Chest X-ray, PA view. Patient: 64 years old, sex M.
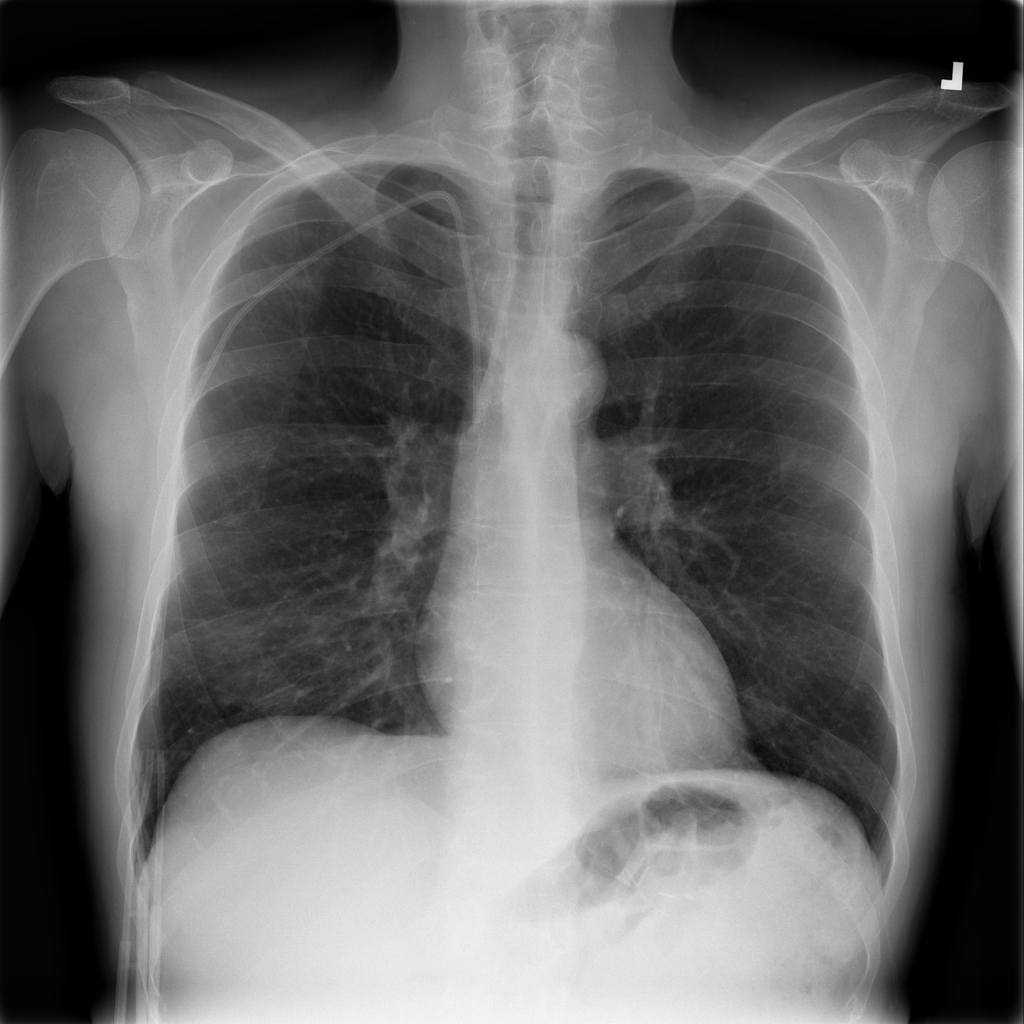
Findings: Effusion